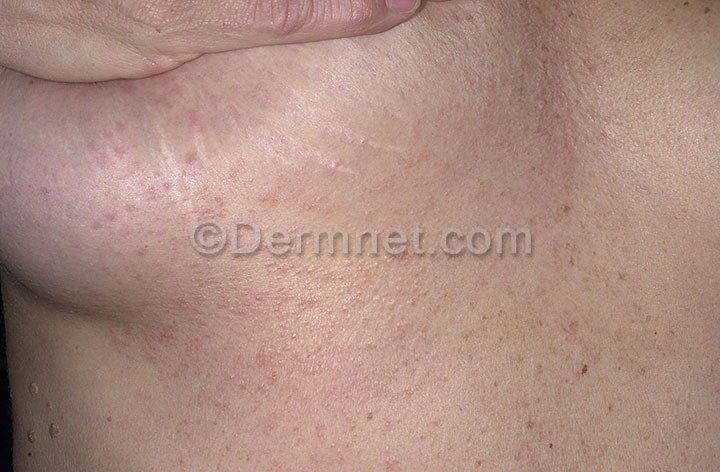
Disease: Seborrheic Keratoses and other Benign Tumors